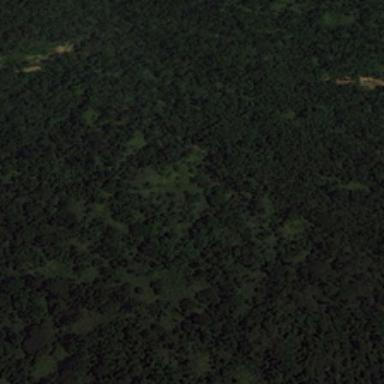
Many green trees are in a piece of forest .